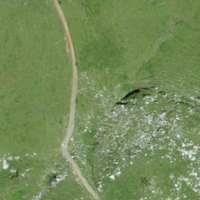
EUNIS habitat code: 26
Species observed at this site:
Trifolium pratense